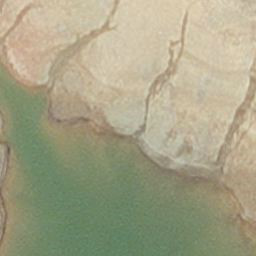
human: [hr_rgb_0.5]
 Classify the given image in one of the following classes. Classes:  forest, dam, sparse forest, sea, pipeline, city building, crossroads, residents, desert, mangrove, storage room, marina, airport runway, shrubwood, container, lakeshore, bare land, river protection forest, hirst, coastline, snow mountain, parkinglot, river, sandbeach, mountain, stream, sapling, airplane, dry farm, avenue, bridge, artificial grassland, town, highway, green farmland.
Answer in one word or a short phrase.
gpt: hirst